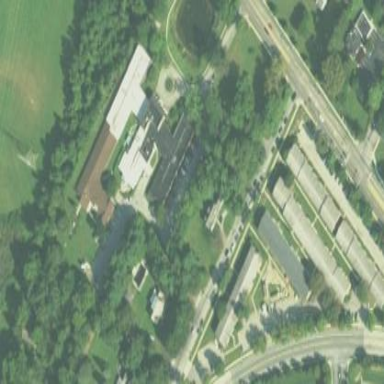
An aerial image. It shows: Building that serves as nursing home.